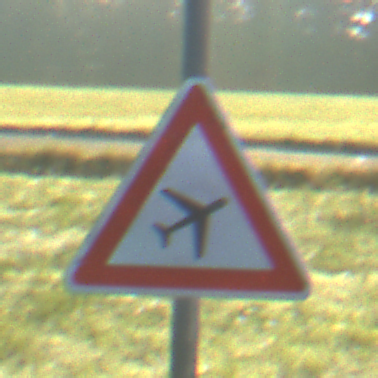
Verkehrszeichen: FlugbetriebLinks
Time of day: MorningAfternoon
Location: Outdoor (Nature)
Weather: Clear
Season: NotSpecified
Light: Natural